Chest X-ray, AP view. Patient: 54 years old, sex M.
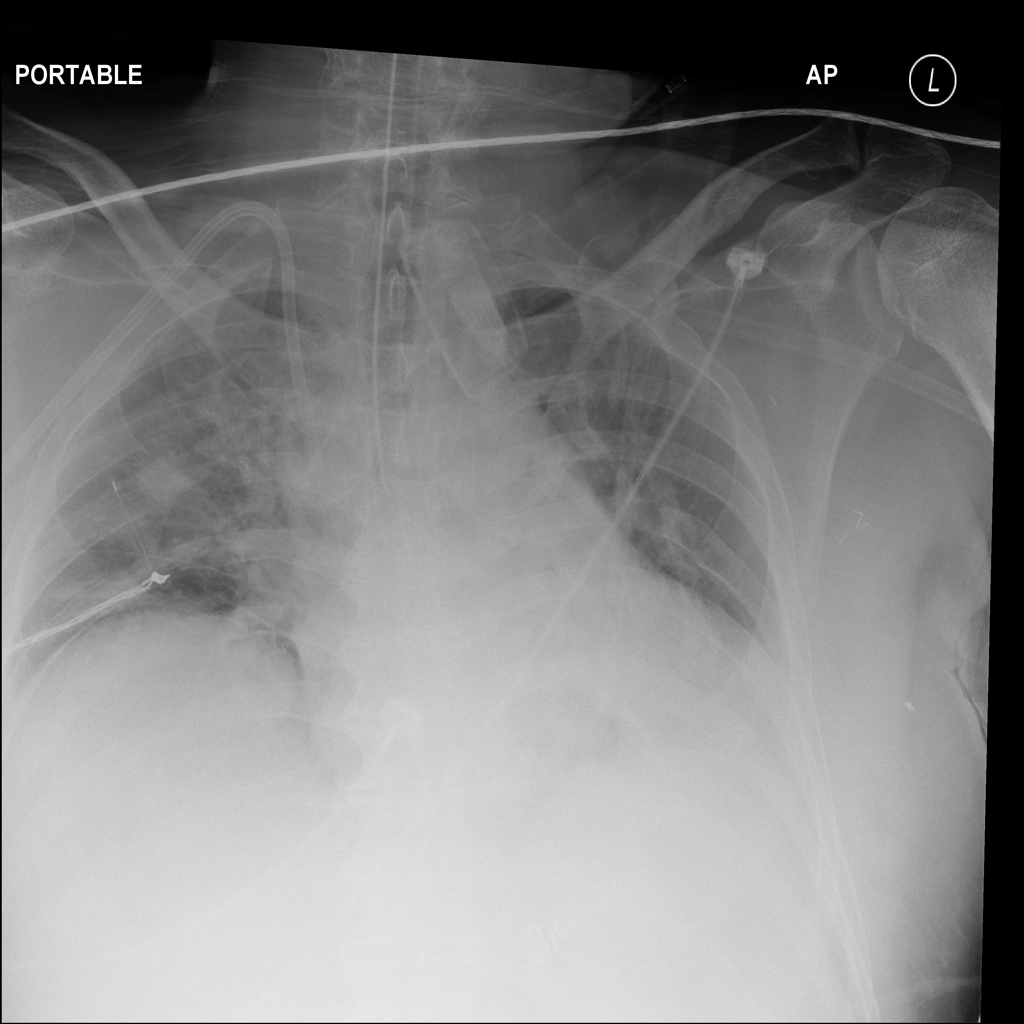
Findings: Infiltration